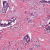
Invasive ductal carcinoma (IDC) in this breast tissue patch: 1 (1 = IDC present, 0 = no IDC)